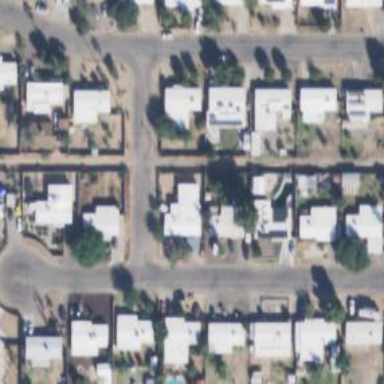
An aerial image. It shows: Alleyway designated as service road.